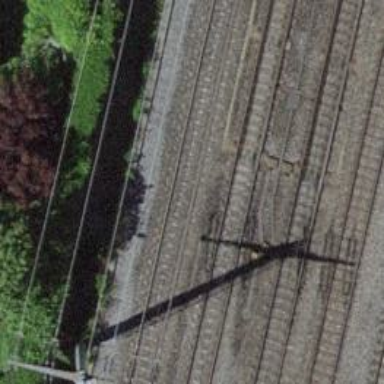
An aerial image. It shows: Single railway track with electrified contact line.